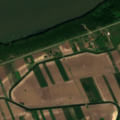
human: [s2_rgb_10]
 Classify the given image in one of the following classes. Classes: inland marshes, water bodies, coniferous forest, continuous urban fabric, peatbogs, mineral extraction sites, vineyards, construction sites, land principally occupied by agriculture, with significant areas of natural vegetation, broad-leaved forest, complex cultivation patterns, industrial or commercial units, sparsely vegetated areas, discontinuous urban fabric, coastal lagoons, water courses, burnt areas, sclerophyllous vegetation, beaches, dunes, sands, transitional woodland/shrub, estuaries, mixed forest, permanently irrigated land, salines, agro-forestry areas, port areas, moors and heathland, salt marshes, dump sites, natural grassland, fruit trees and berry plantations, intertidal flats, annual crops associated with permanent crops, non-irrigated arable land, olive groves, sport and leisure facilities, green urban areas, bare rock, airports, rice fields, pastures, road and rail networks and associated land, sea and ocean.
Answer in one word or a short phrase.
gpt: non-irrigated arable land, complex cultivation patterns, broad-leaved forest, water courses